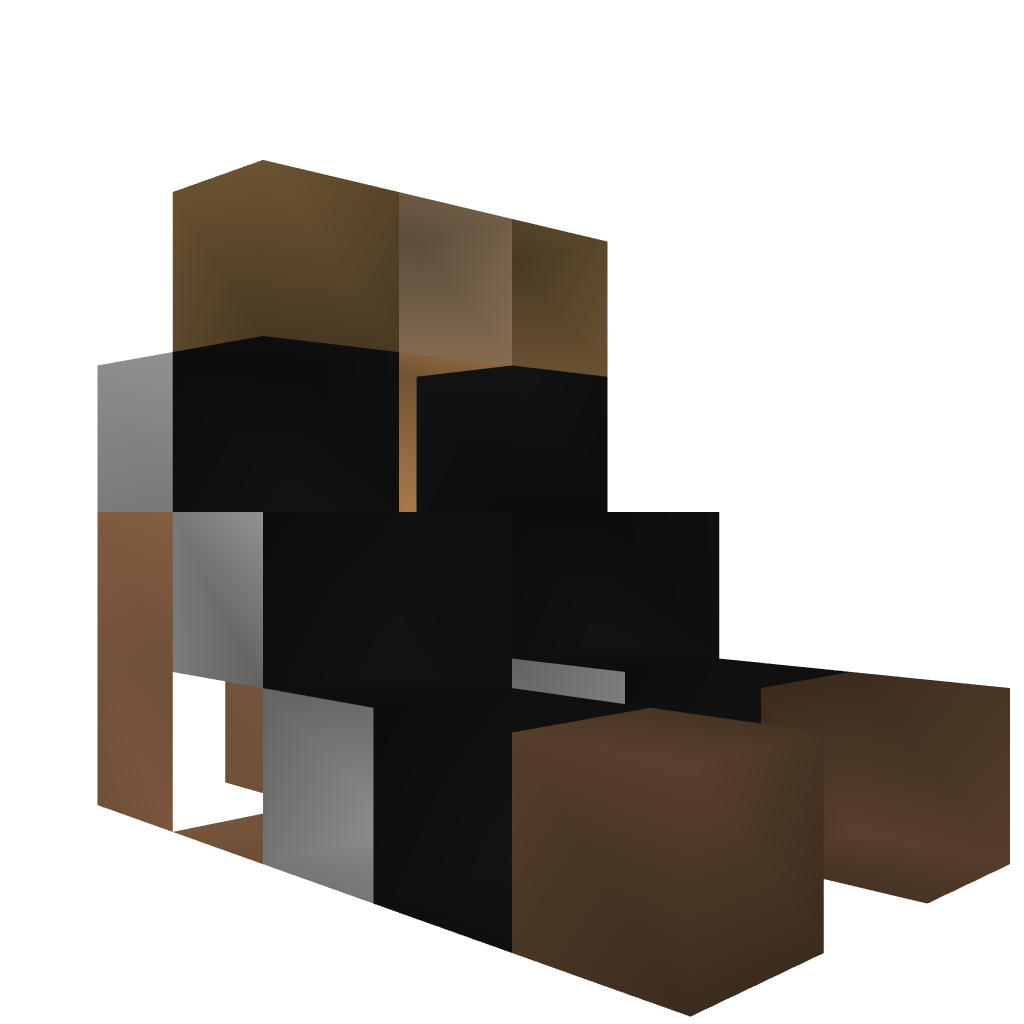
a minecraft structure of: Bongos!!!